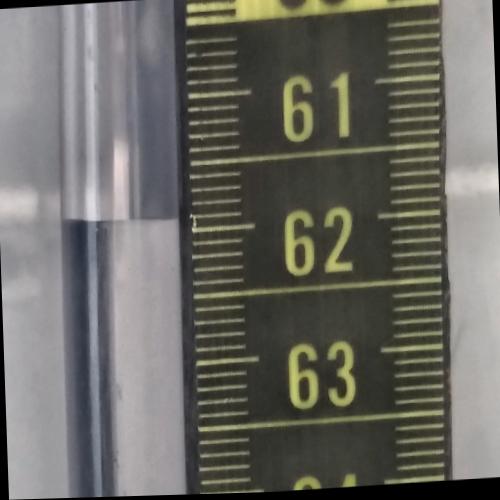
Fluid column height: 61.9 cm